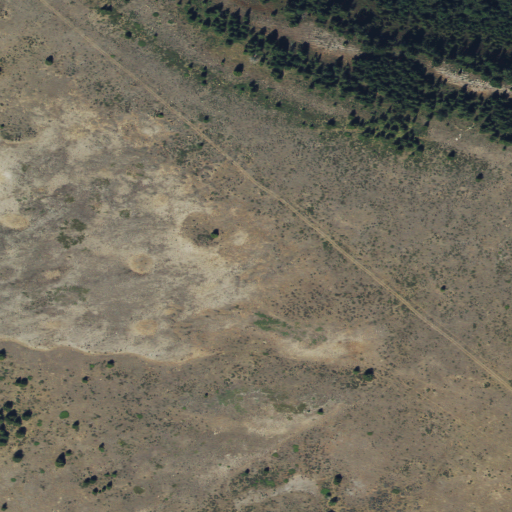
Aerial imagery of bench in Montana named Roberts Bench containing shrub, evergreen forest, and grassland